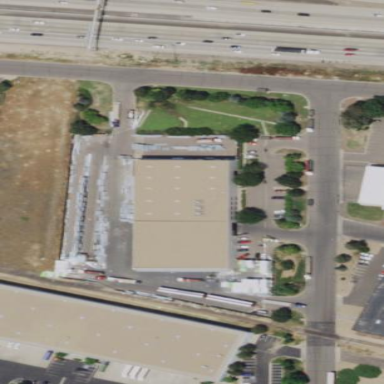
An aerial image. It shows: Warehouse.